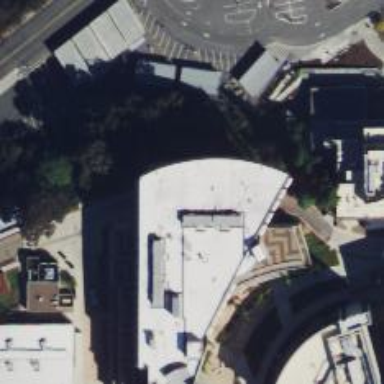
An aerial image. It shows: College building.